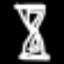
Label: hourglass